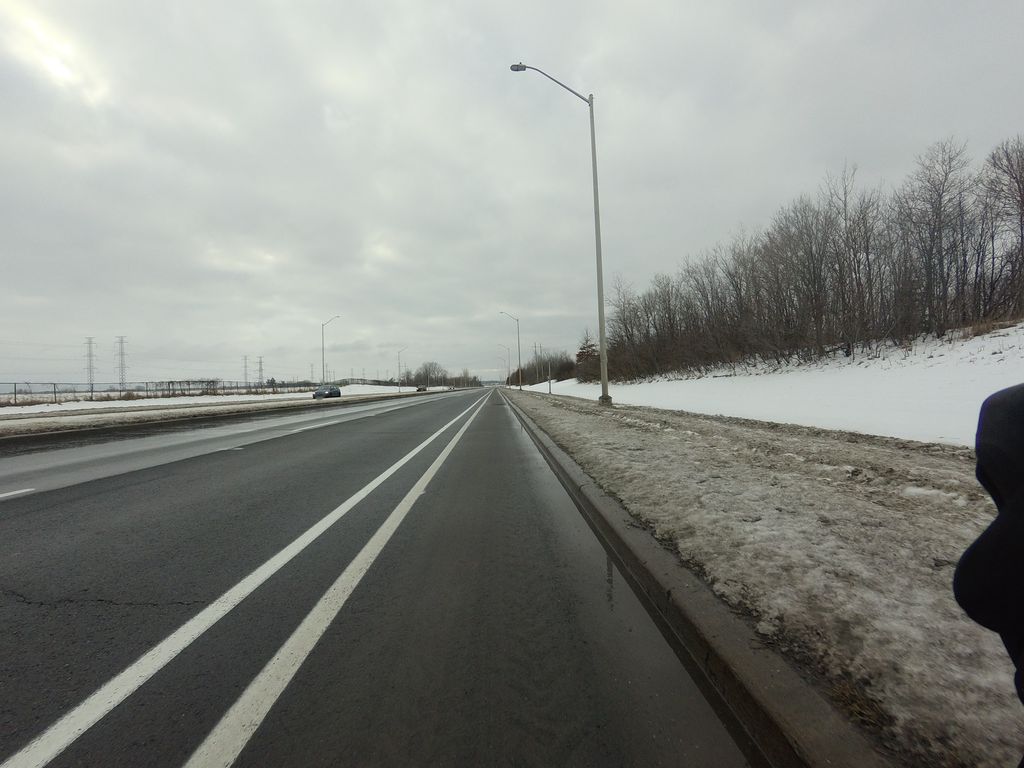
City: ottawa-gatineau